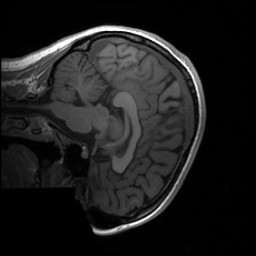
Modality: T1w
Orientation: sagittal
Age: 24
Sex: female
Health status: healthy